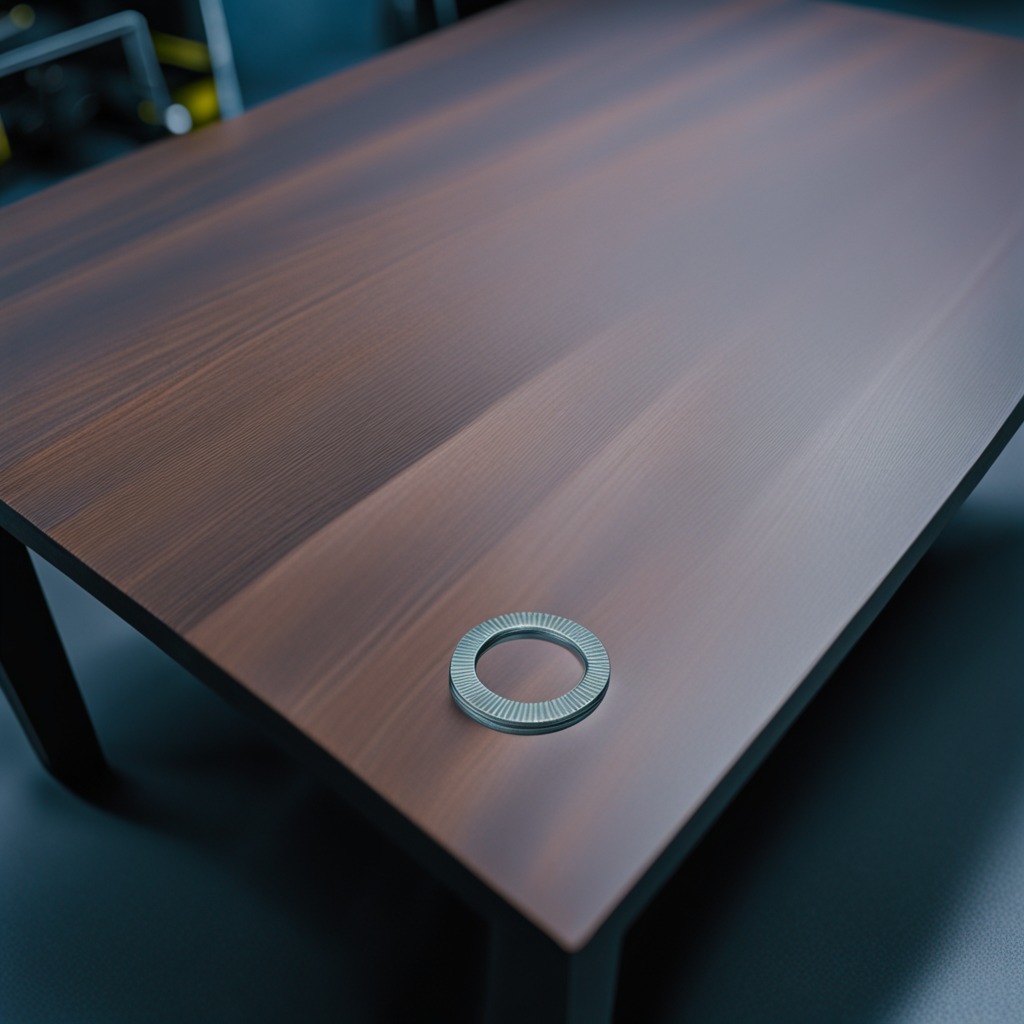
A flat metal washer is lying on the old table with faint burn marks in a small garage at twilight.